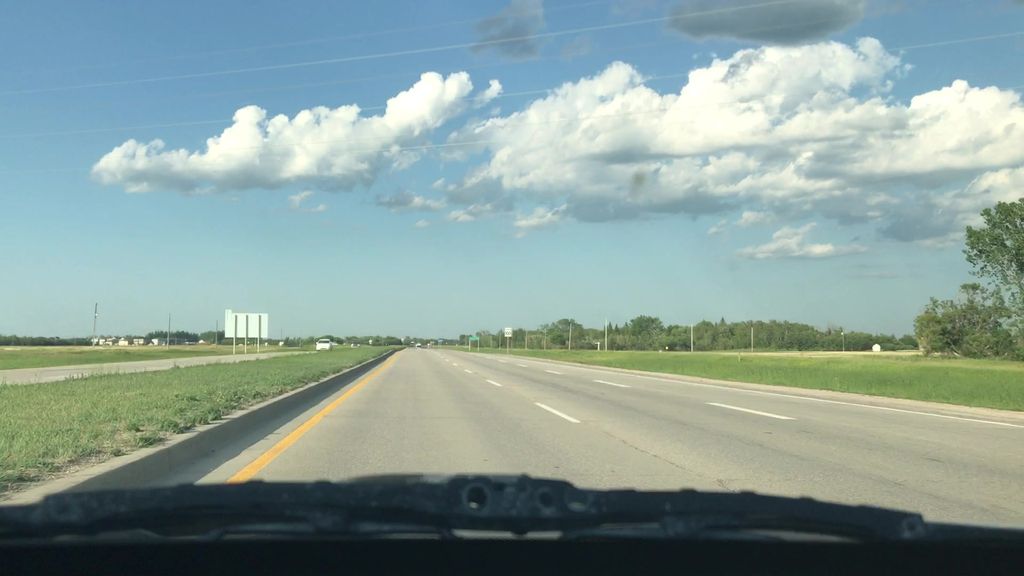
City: winnipeg